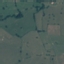
Land use / land cover class: Pasture